Chest X-ray:
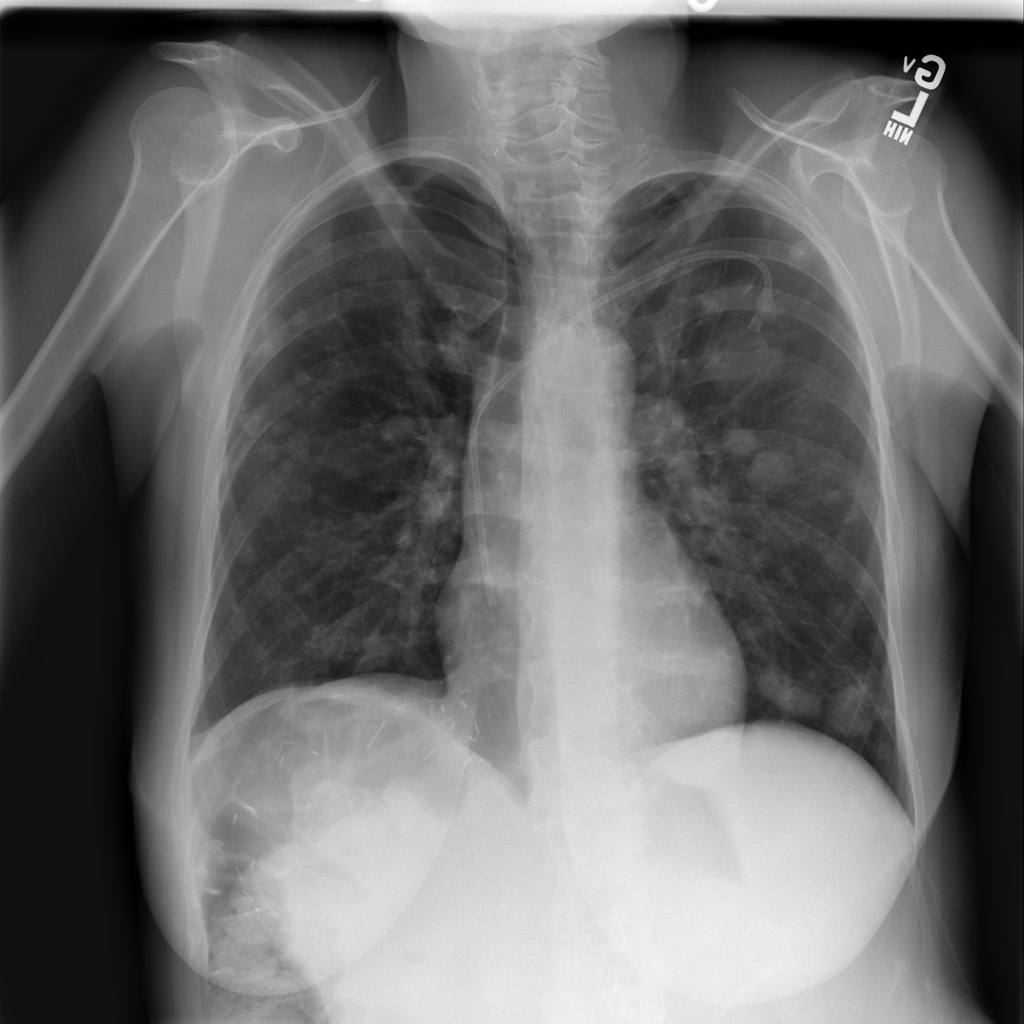
Findings: Nodule
No abnormal finding: no